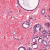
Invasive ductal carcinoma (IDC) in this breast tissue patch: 0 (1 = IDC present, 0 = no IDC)